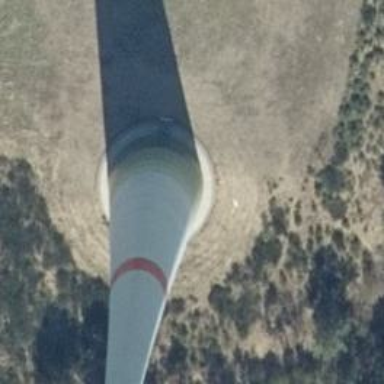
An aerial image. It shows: Wind generator is in the picture.